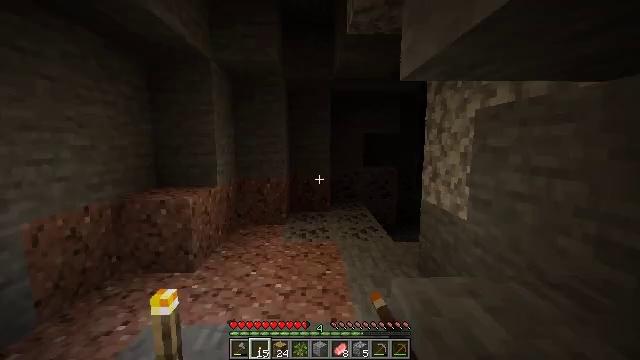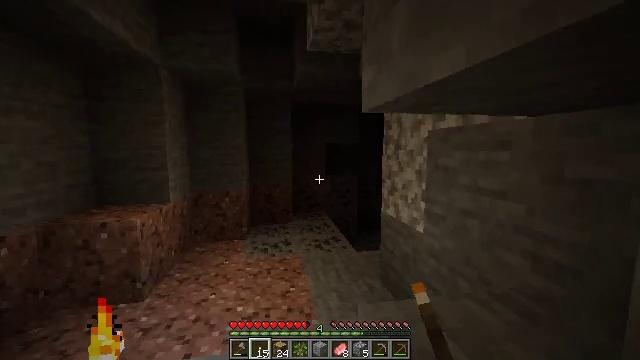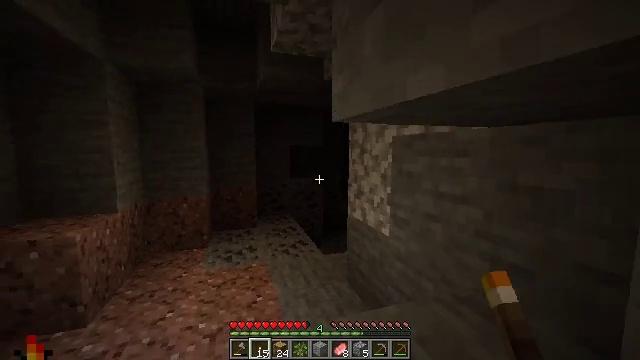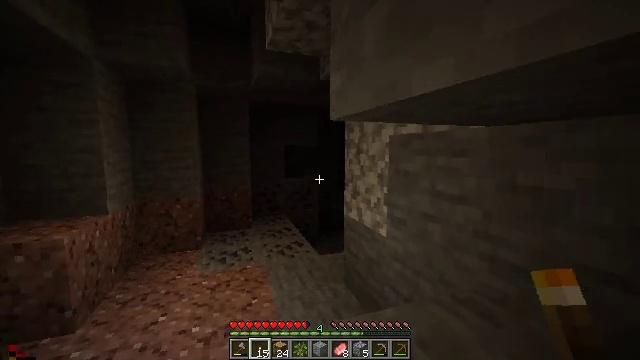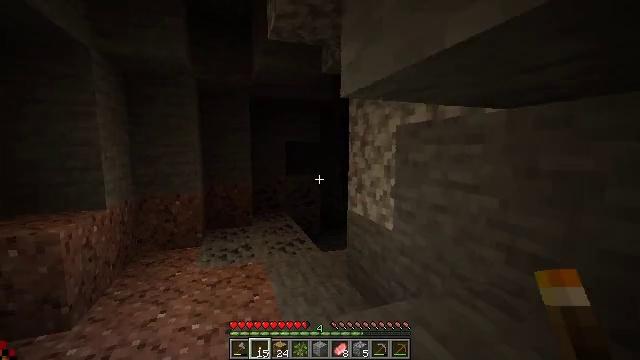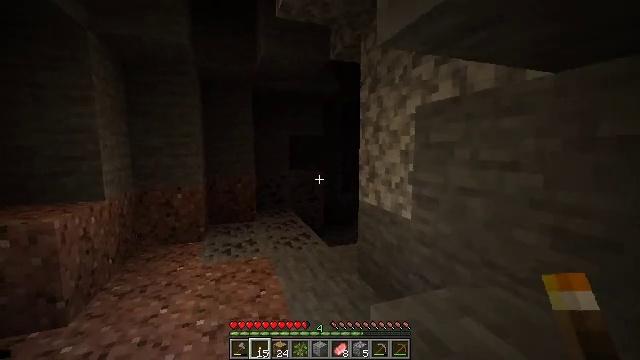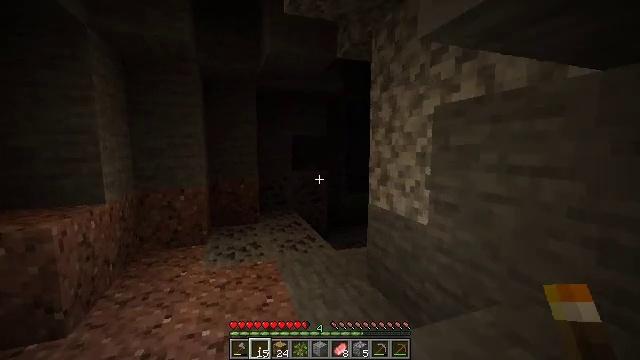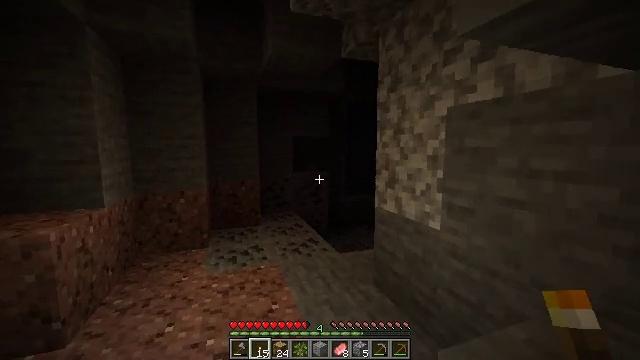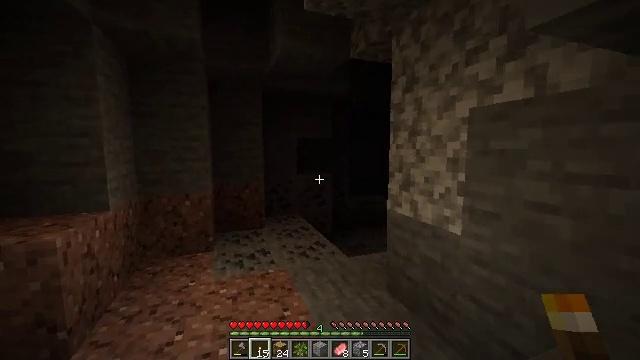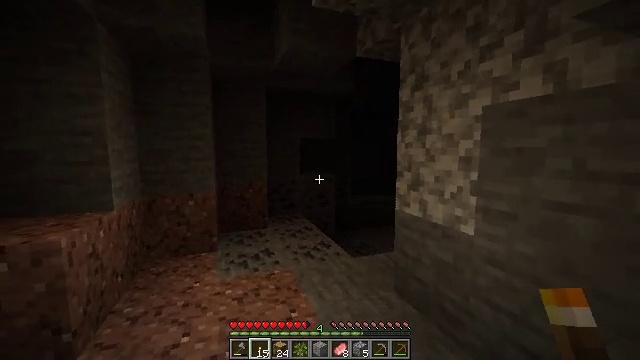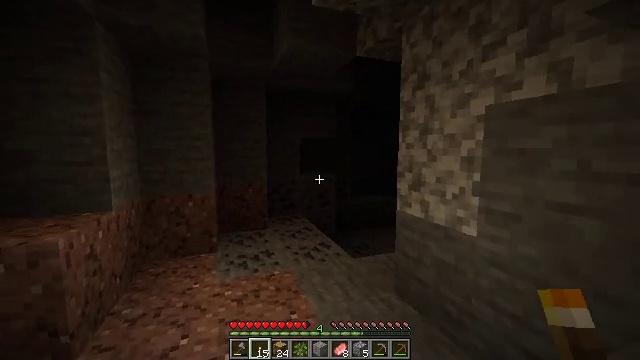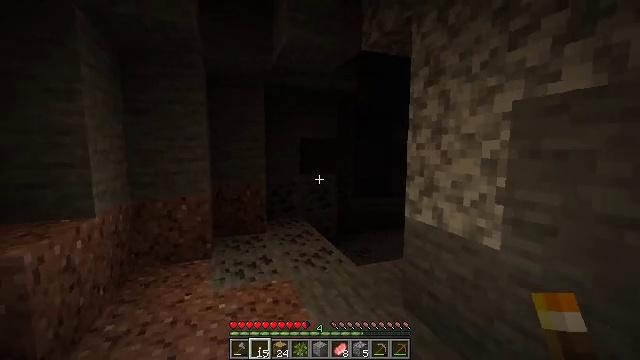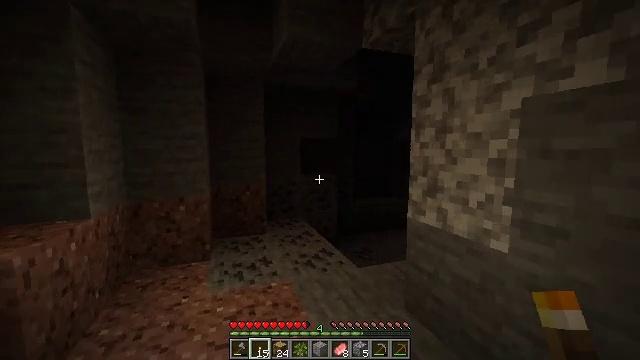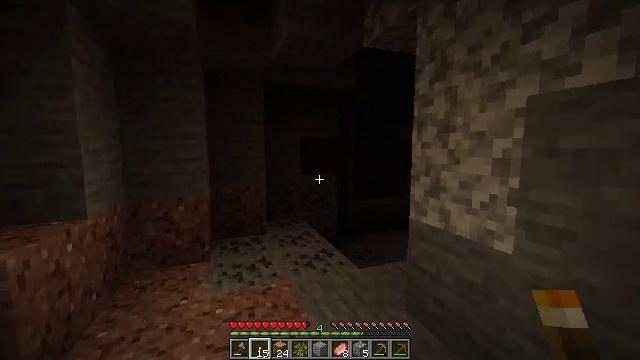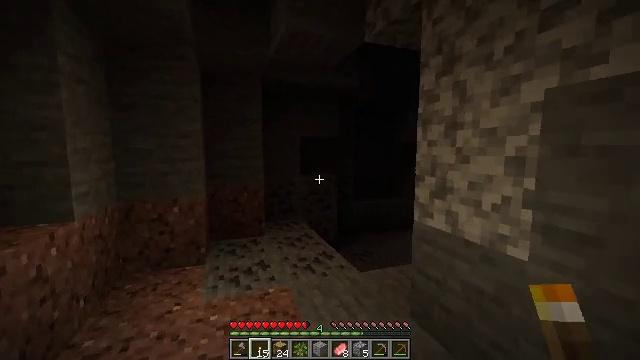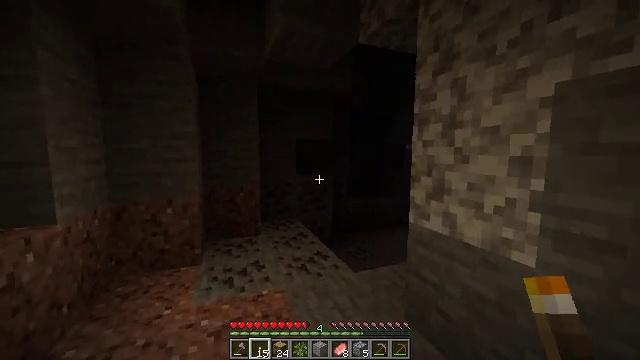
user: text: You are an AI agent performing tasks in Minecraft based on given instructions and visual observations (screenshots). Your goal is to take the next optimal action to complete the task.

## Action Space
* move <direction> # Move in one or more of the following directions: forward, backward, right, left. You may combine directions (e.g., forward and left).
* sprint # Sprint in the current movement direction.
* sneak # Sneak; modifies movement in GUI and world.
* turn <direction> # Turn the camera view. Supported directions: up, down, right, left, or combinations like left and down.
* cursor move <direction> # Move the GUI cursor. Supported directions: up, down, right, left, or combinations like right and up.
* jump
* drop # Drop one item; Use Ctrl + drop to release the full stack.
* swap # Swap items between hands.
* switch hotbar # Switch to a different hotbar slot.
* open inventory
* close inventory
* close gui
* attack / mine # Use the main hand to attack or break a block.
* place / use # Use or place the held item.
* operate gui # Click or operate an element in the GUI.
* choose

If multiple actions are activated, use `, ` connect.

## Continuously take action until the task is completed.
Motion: motion action
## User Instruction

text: Extract coal from the ore block.
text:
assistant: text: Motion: move forward, turn right and up
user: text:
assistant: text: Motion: move forward, turn right
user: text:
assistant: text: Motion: move forward and move left, turn right
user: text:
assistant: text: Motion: move forward and move left
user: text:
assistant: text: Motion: move forward and move left
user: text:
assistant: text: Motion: move forward and move left
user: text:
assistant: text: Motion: move left
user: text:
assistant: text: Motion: no_op
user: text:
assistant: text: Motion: no_op
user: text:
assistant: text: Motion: move forward
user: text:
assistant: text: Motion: move forward
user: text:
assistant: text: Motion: no_op
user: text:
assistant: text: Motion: no_op
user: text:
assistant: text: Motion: move forward
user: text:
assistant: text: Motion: move forward, turn right
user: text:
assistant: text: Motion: move forward, turn right
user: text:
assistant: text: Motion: move forward, turn right
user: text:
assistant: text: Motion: move forward
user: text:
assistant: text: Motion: move forward, turn right and down
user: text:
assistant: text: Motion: turn right and down
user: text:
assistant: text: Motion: turn right and down
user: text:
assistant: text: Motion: turn down
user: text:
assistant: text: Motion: turn right and down
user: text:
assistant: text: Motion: turn up
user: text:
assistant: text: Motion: turn left and up
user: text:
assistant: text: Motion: no_op
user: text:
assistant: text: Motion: turn left
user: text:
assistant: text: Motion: open inventory
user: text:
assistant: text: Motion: open inventory
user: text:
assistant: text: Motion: cursor move right, open inventory